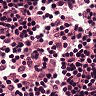
Metastatic tissue present: no